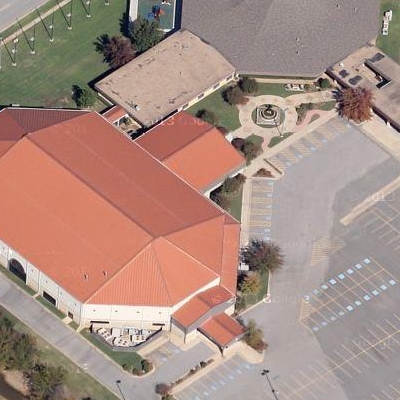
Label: Industry